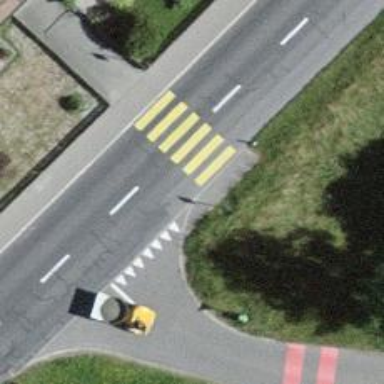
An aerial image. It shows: Zebra crossing on the road.